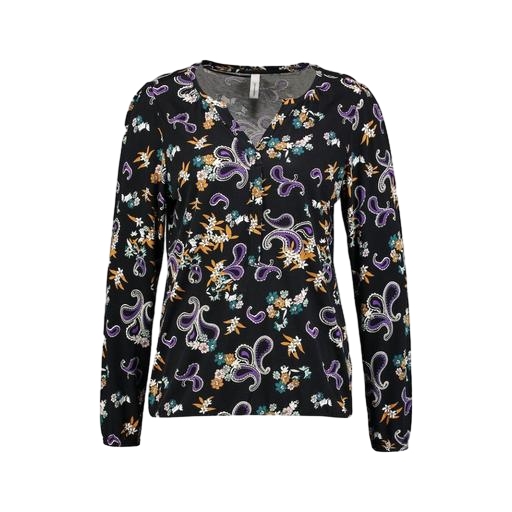
multicolor floral-print t-shirt only macy, black plus size printed t-shirt only macy, black petite printed top only macy, white background